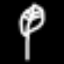
Label: leaf